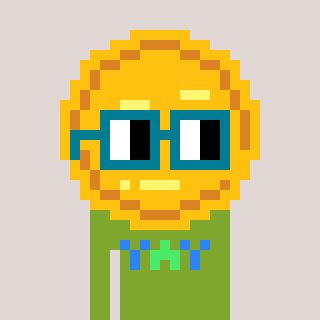
a pixel art character with square dark green glasses, a medal-shaped head and a slimegreen-colored body on a warm background